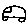
Label: car